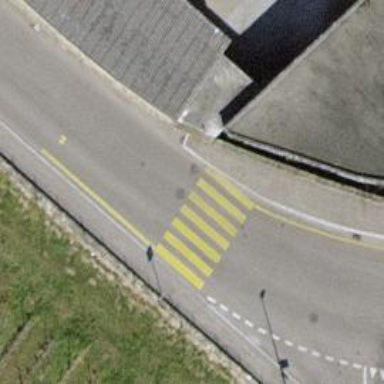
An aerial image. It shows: Zebra crossing on the road.